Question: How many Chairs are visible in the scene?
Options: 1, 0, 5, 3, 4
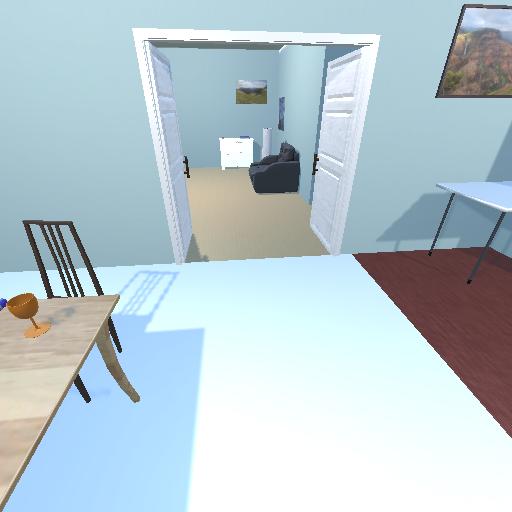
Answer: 1